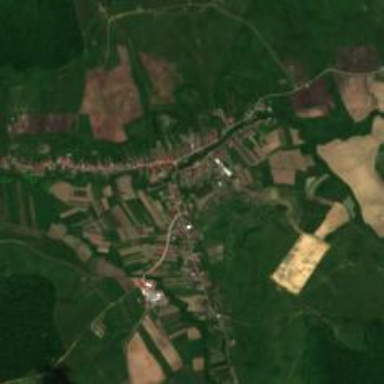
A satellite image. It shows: Village area.